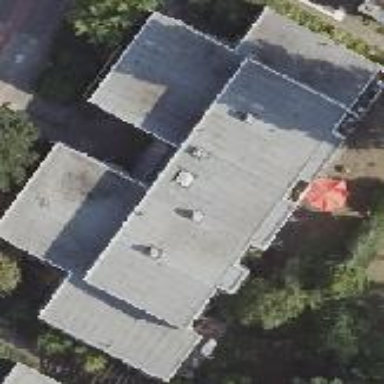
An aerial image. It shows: Terrace building with flat roof.